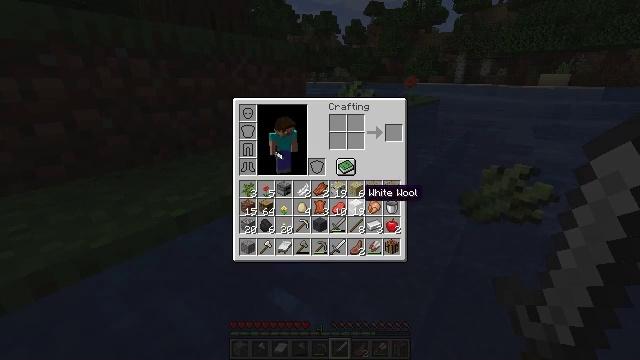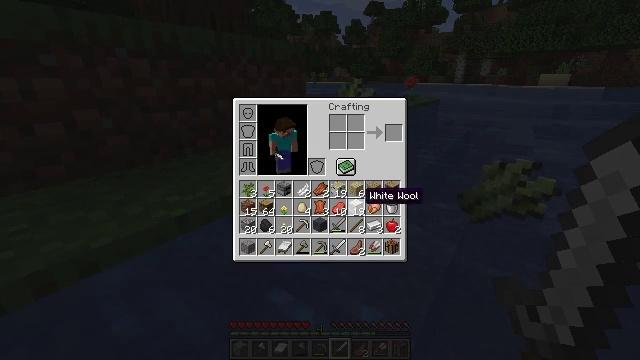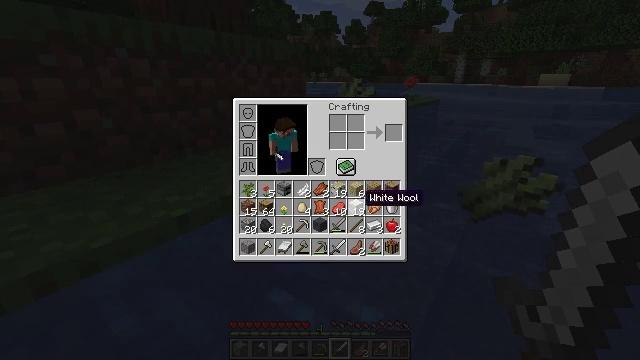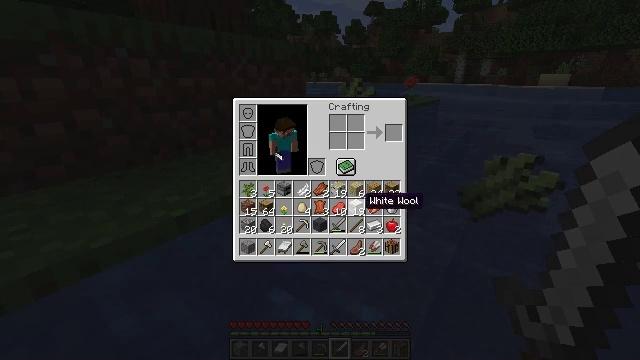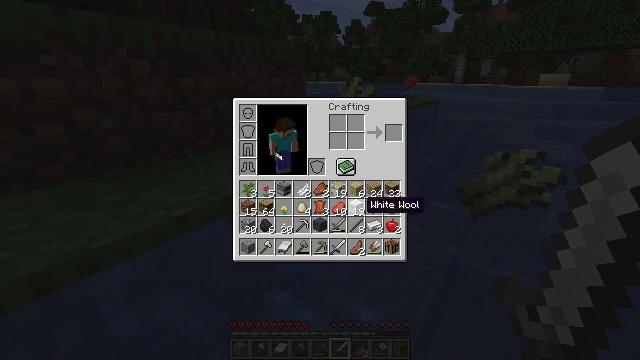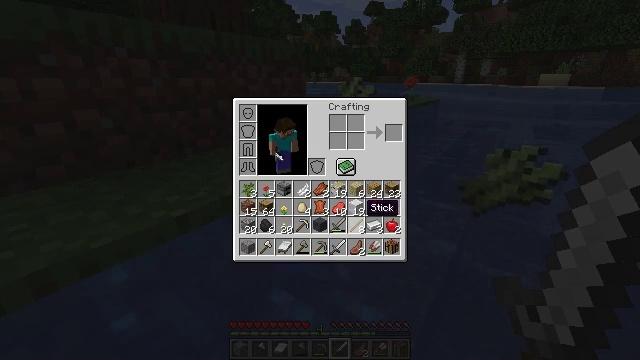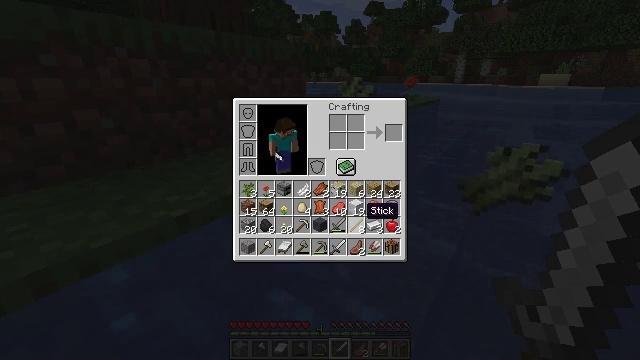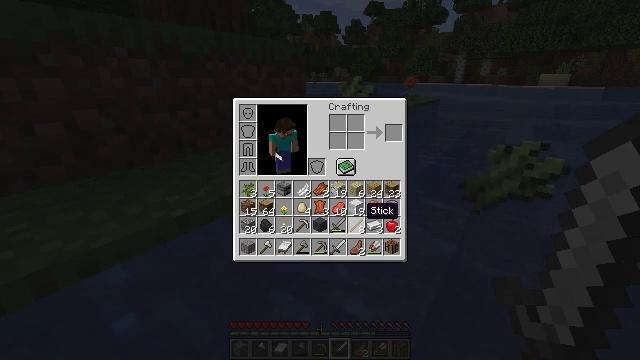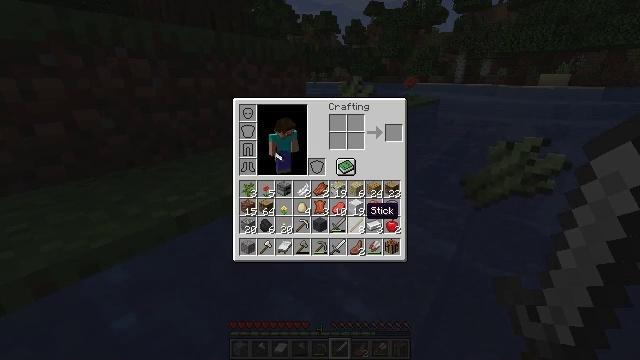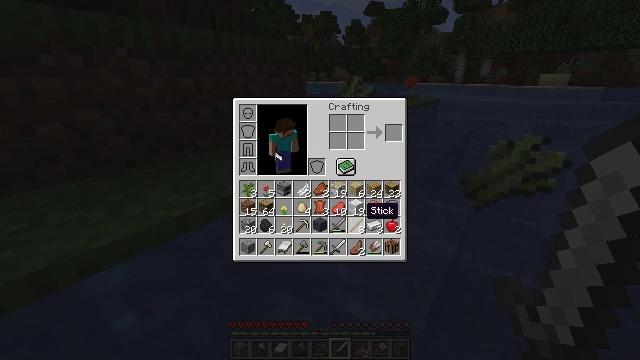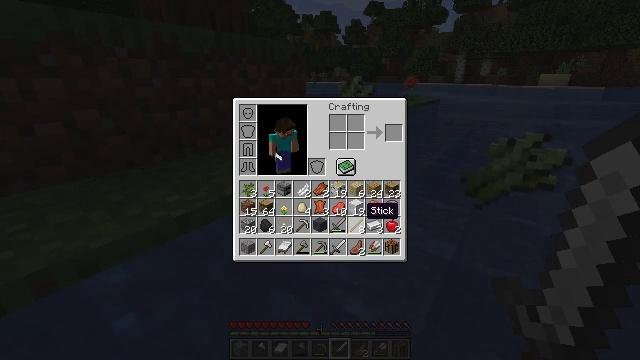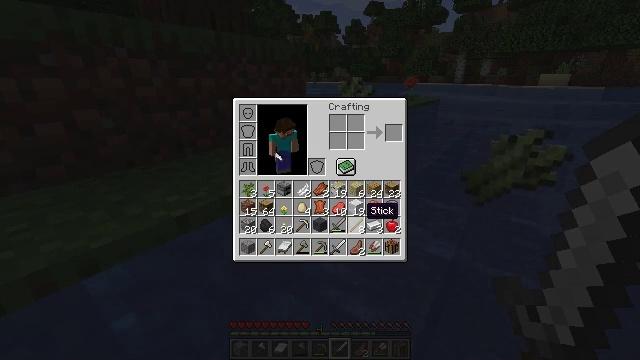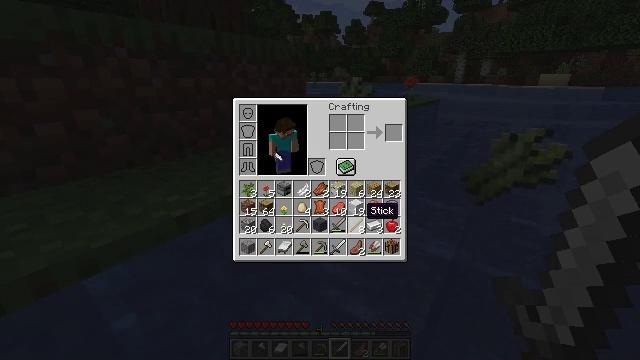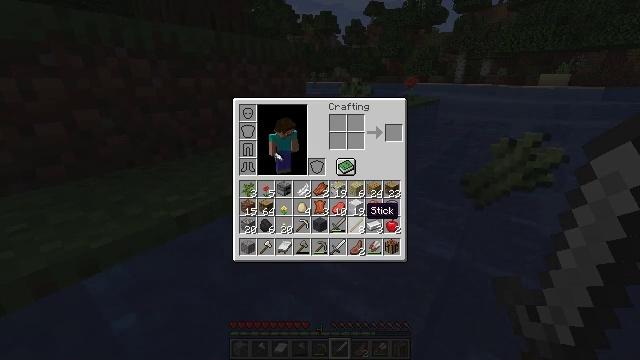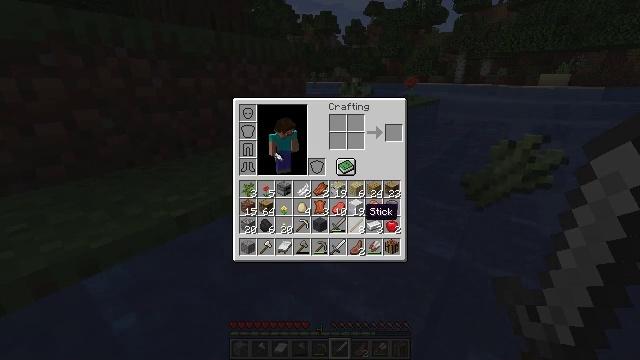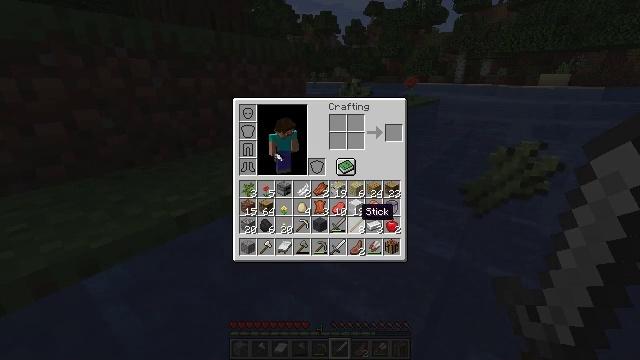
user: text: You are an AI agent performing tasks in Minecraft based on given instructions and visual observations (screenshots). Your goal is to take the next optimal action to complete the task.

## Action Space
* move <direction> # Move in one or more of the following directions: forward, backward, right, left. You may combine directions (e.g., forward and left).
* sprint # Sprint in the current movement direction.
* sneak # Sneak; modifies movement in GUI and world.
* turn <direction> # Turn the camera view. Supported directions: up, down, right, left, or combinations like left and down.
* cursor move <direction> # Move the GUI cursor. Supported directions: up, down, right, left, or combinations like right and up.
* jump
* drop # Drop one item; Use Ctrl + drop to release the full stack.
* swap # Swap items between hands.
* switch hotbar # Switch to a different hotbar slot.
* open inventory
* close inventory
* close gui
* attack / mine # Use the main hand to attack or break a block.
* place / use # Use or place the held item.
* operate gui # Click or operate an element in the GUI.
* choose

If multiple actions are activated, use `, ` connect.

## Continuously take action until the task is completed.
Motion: motion action
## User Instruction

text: Drop a dandelion.
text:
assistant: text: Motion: no_op
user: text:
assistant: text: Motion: no_op
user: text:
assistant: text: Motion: no_op
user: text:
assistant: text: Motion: no_op
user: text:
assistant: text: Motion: no_op
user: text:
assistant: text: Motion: no_op
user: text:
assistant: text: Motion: no_op
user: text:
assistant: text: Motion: no_op
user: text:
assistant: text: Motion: no_op
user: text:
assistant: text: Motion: no_op
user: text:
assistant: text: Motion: no_op
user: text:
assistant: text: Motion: no_op
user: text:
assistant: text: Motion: no_op
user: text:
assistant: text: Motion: no_op
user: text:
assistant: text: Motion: no_op
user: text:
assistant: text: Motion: no_op
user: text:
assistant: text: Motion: no_op
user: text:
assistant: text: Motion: cursor move left
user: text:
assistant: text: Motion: cursor move left
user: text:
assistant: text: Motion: cursor move left
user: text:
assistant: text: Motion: cursor move left
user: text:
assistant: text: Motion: no_op
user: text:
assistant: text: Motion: no_op
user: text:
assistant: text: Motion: no_op
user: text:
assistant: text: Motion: no_op
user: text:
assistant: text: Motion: no_op
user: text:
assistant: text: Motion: no_op
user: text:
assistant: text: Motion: no_op
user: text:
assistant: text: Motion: no_op
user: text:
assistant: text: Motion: no_op